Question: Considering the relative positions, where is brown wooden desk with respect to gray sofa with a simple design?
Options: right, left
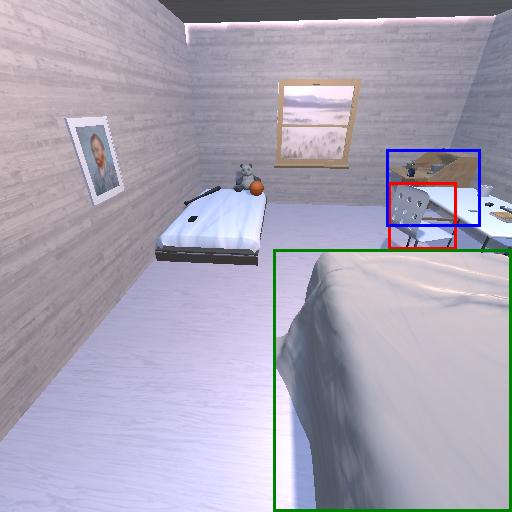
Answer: right